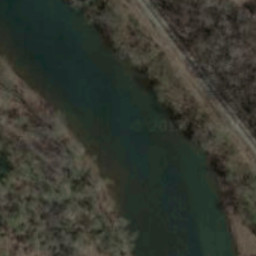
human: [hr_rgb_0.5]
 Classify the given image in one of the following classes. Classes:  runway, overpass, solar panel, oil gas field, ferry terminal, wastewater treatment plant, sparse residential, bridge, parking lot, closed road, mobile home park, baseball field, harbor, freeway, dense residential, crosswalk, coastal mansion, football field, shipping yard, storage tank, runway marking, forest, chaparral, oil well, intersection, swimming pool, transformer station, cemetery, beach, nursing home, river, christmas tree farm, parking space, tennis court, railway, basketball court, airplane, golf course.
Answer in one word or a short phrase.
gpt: river